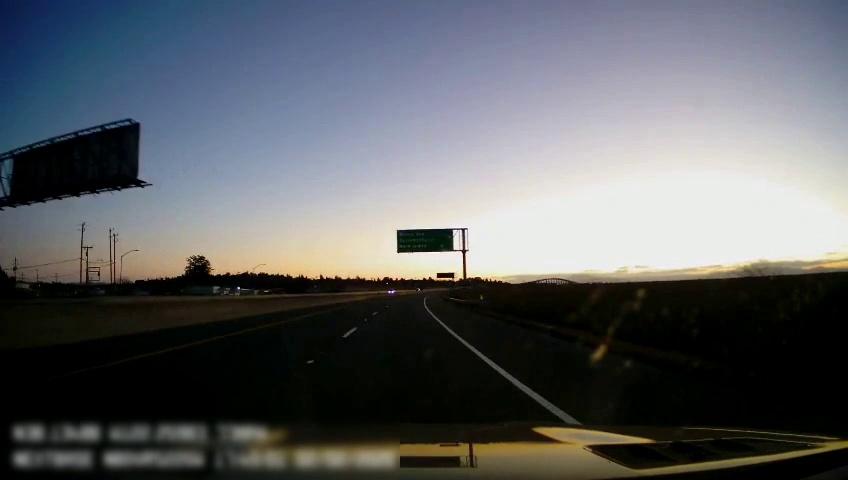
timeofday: Dusk/Dawn/Twilight
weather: Sunny
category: Drivable Space
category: Lanes | Current Lane
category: Lanes | Current Lane
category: Lanes | Alternate Lane
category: Traffic | Signs